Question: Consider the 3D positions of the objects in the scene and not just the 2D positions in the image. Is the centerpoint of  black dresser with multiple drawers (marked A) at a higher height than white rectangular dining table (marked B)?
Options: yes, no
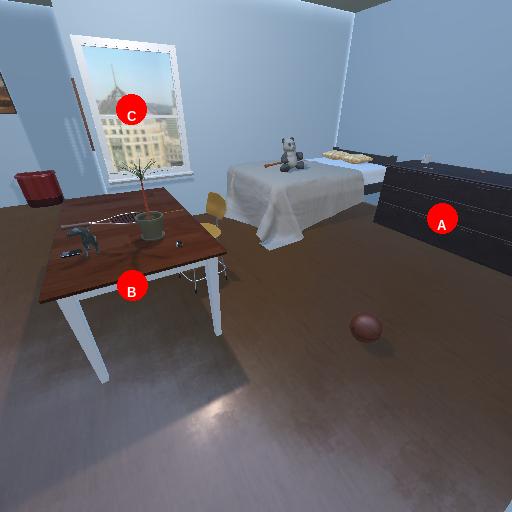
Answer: yes